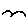
Label: bird